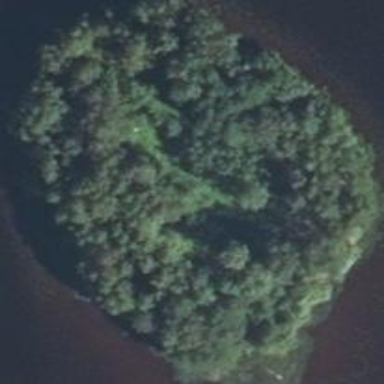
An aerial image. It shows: Islet.